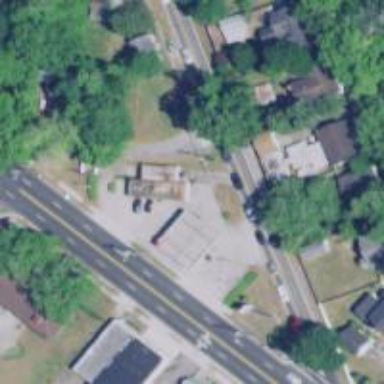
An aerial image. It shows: Convenience shop.